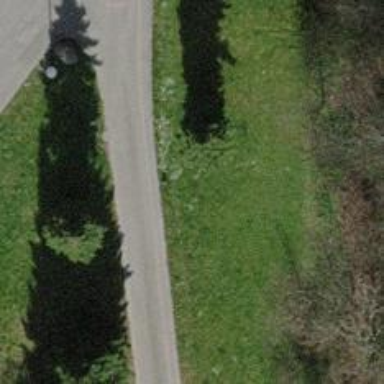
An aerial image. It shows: Pedestrian path with asphalt surface.